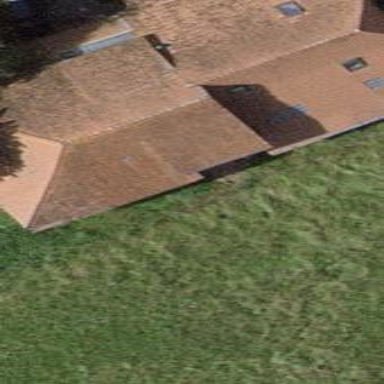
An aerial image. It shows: Farm building.